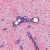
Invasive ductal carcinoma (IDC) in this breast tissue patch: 1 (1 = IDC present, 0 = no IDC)